Question: Is there a way to mimic Photoshop's layer blend modes with chart content in HighCharts? For instance, I have two area type series that overlap, and instead of setting opacity on the colors I use (with rgba) I would love to have the overlapping areas set to multiply or linear burn. See attached image for example. Another benefit to this is that the gridlines beneath are even more defined under the colored areas.
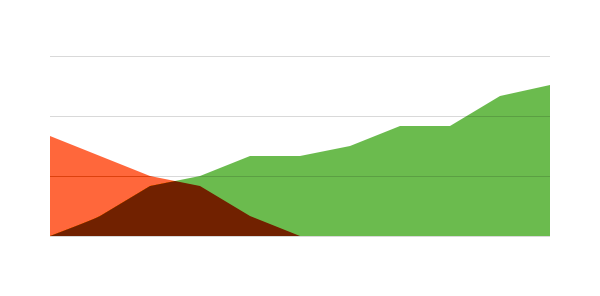
Answer: modern browsers do have some support for blending modes, so this might be possible.
---
The only browser that currently supports SVG blend modes is Opera through filters,
<URL>
Another specification is SVG Compositing:
<URL>
But SVG compositing is not supported by any browser yet.
I don't think VML supports blending modes either, so I'm afraid you're out of luck.